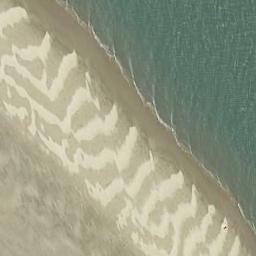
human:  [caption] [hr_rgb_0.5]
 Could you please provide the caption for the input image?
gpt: Waves of green water wash the beach .

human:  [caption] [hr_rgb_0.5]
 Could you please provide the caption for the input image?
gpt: There is little vegetation on the beach .

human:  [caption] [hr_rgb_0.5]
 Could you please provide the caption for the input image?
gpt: Light yellow and light brown mixed sand and light green sea water .

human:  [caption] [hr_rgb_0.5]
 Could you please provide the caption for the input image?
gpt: The beach with khaki sand and the color of the seawater is dark blue .

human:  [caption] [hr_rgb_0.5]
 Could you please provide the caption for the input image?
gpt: There are water marks on the beach .